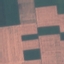
Land use / land cover class: AnnualCrop